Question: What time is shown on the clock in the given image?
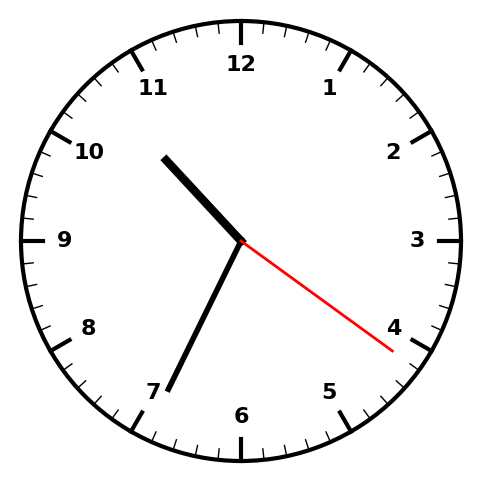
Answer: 10:34:21